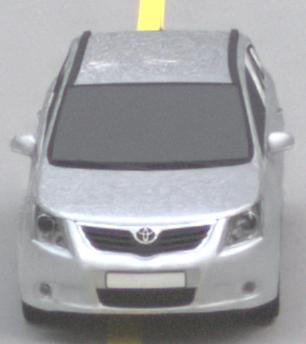
Make: Toyota
Model: Avensis 1.6
Detailed model: Avensis (T27) Notch Back
Model produced from: 2009/01
Model produced until: 2010/08
Doors: 4
Color: white
Road condition: dry road
Daytime: sunrise or sunset
Contrast: medium contrast